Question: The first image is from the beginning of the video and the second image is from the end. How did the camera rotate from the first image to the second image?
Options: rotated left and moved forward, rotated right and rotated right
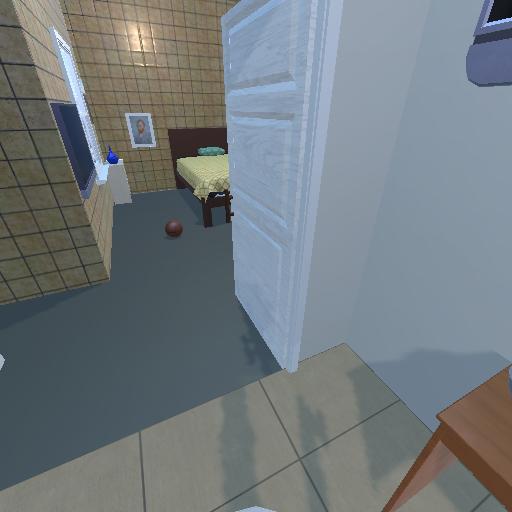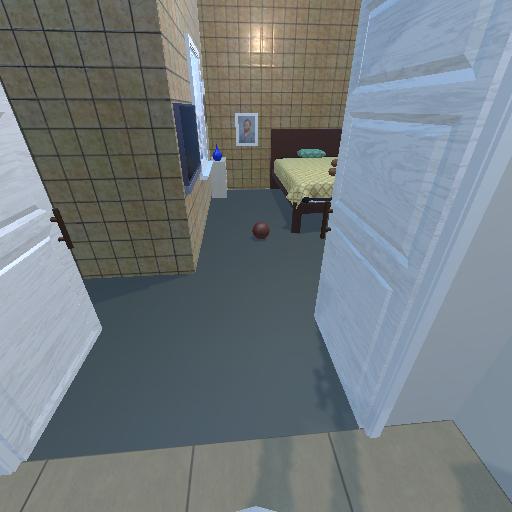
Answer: rotated left and moved forward